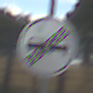
Verkehrszeichen: EndeUeberholverbot
Umgebung: Outdoor, RoadRail
Tageszeit: MorningAfternoon
Wetter: PartlyCloudy
Licht: Natural
Jahreszeit: NotSpecified
Kontrast: LowContrast